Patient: sex M, age 61
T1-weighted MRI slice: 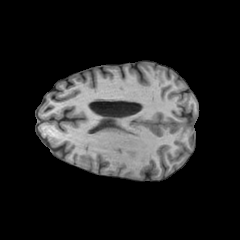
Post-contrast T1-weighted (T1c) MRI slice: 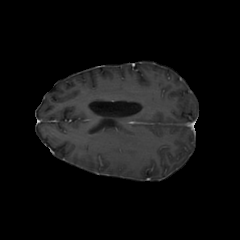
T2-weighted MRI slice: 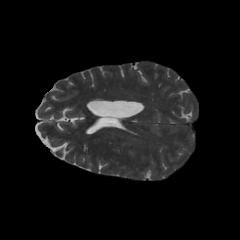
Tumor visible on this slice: no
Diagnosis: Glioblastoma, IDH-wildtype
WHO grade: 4